Interaction volume radius: 10 \u00c5
Interaction volume height: 20 \u00c5
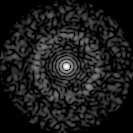
Disorder parameter: 0.8608